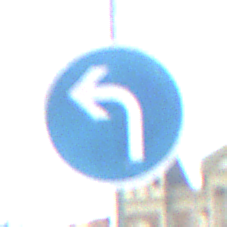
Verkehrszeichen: VorgeschriebeneFahrtrichtungLinks
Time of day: MorningAfternoon
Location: Outdoor (Suburban)
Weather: PartlyCloudy
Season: NotSpecified
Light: Natural